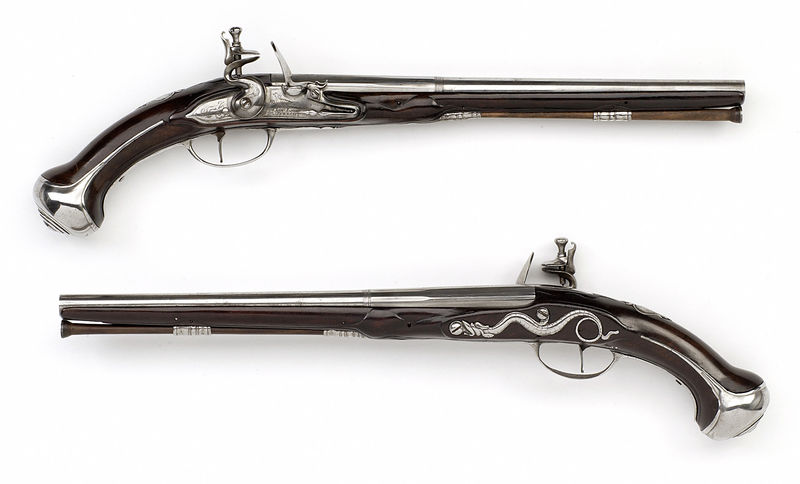
Titel: Vuursteenpistool
Künstler: Jan Knoop
Standort: Amsterdam
Institution: Rijksmuseum
Schlagwörter: military, white, arm, black, old, two, brown, wood, silver, metal, scroll, trim, pair, photo, arms, antique, ornaments, shiny, long, medal, dragon, hammer, violence, foto, kill, photograph, snake, pistols, weapon, gun, guns, pin, barrel, barrels, firing, shoot, machine, duel, handles, weapons, inlay, object, classy, objects, mechanical, vintage, bullet, sculpted, muzzle, colt, intricate, trigger, pins, handle, pistol, duell, polished, flintlock, sliver, screw, gunpowder, firearms, dueling, revolver, handgun, triggers, silever, handguns, vintage gun, dueling guns